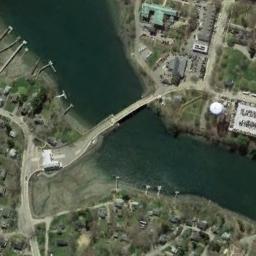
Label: bridge